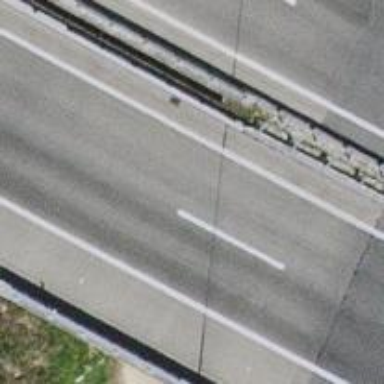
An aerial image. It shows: Motorway bridge with asphalt surface.